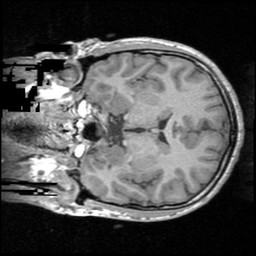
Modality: T1w
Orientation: coronal